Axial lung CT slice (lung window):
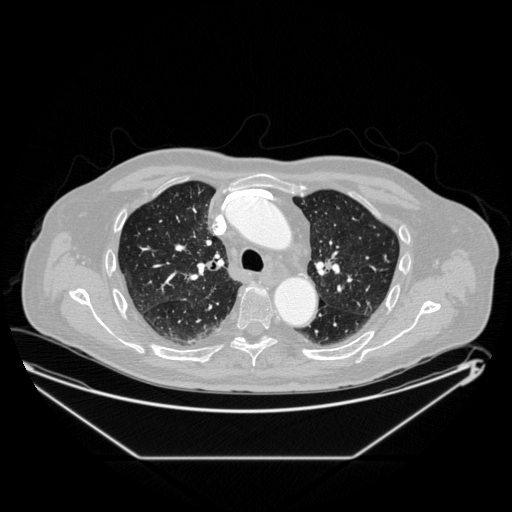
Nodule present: no